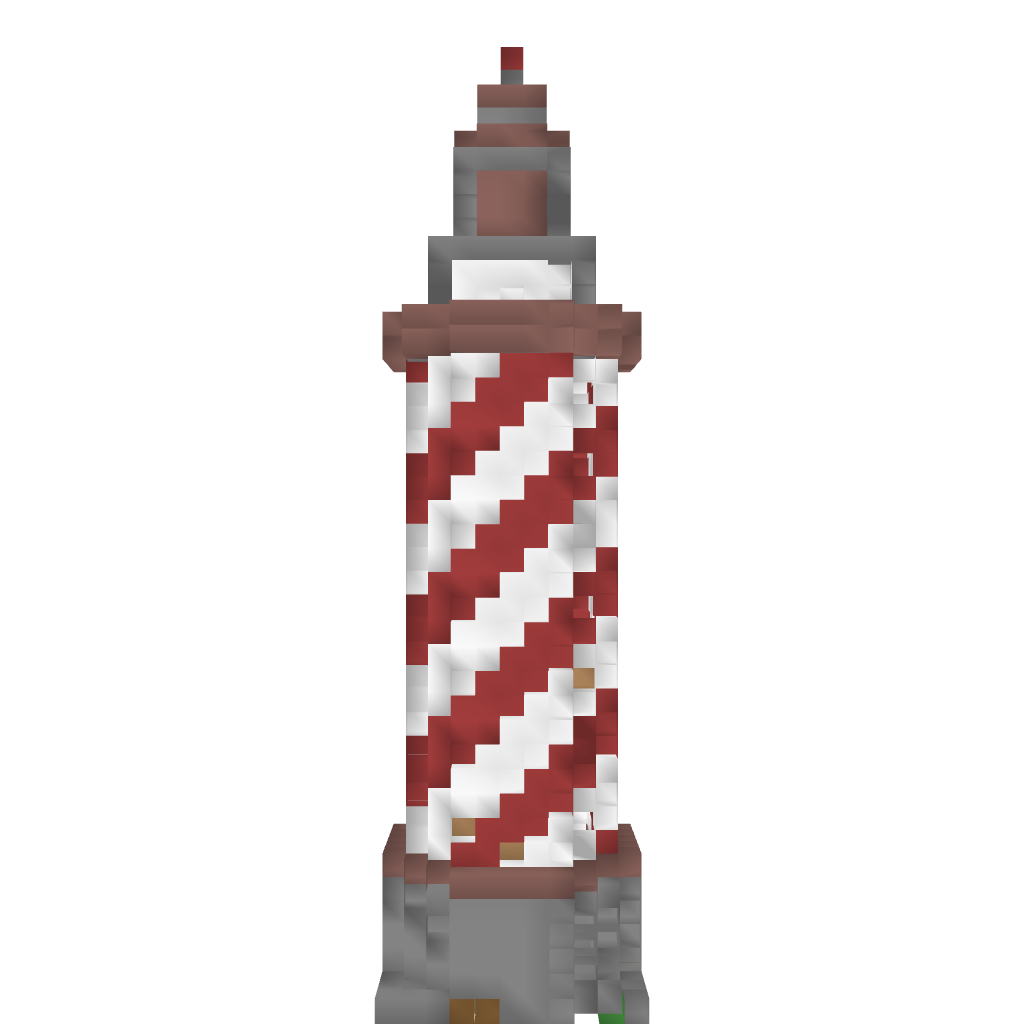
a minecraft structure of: Lighthouse high quality